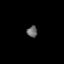
Tissue: skin
Cell type: Epithelial cells
Senescence score: 0.2654
Nuclear area (px): 114
Mean DAPI intensity: 104.904